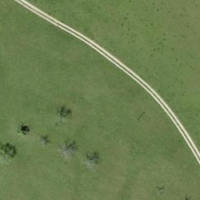
EUNIS habitat code: 25
Species observed at this site:
Anthyllis vulneraria